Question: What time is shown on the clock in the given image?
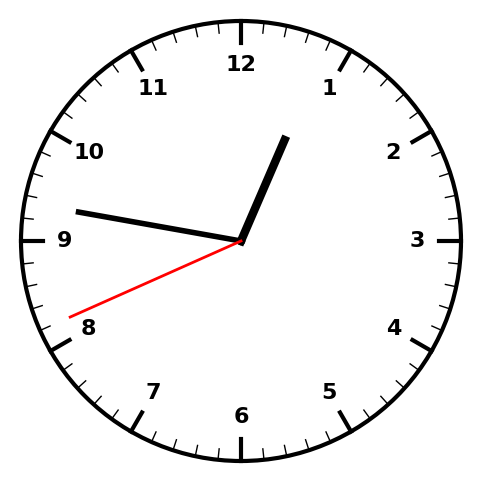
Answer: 12:46:41